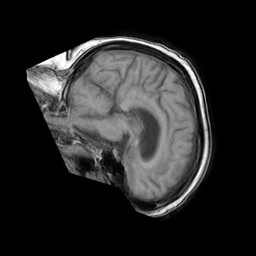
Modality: T1w
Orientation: sagittal
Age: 76
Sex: female
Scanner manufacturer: philips
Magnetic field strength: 1.5 T
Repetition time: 0.1829 s
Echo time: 0.001805 s